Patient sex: M
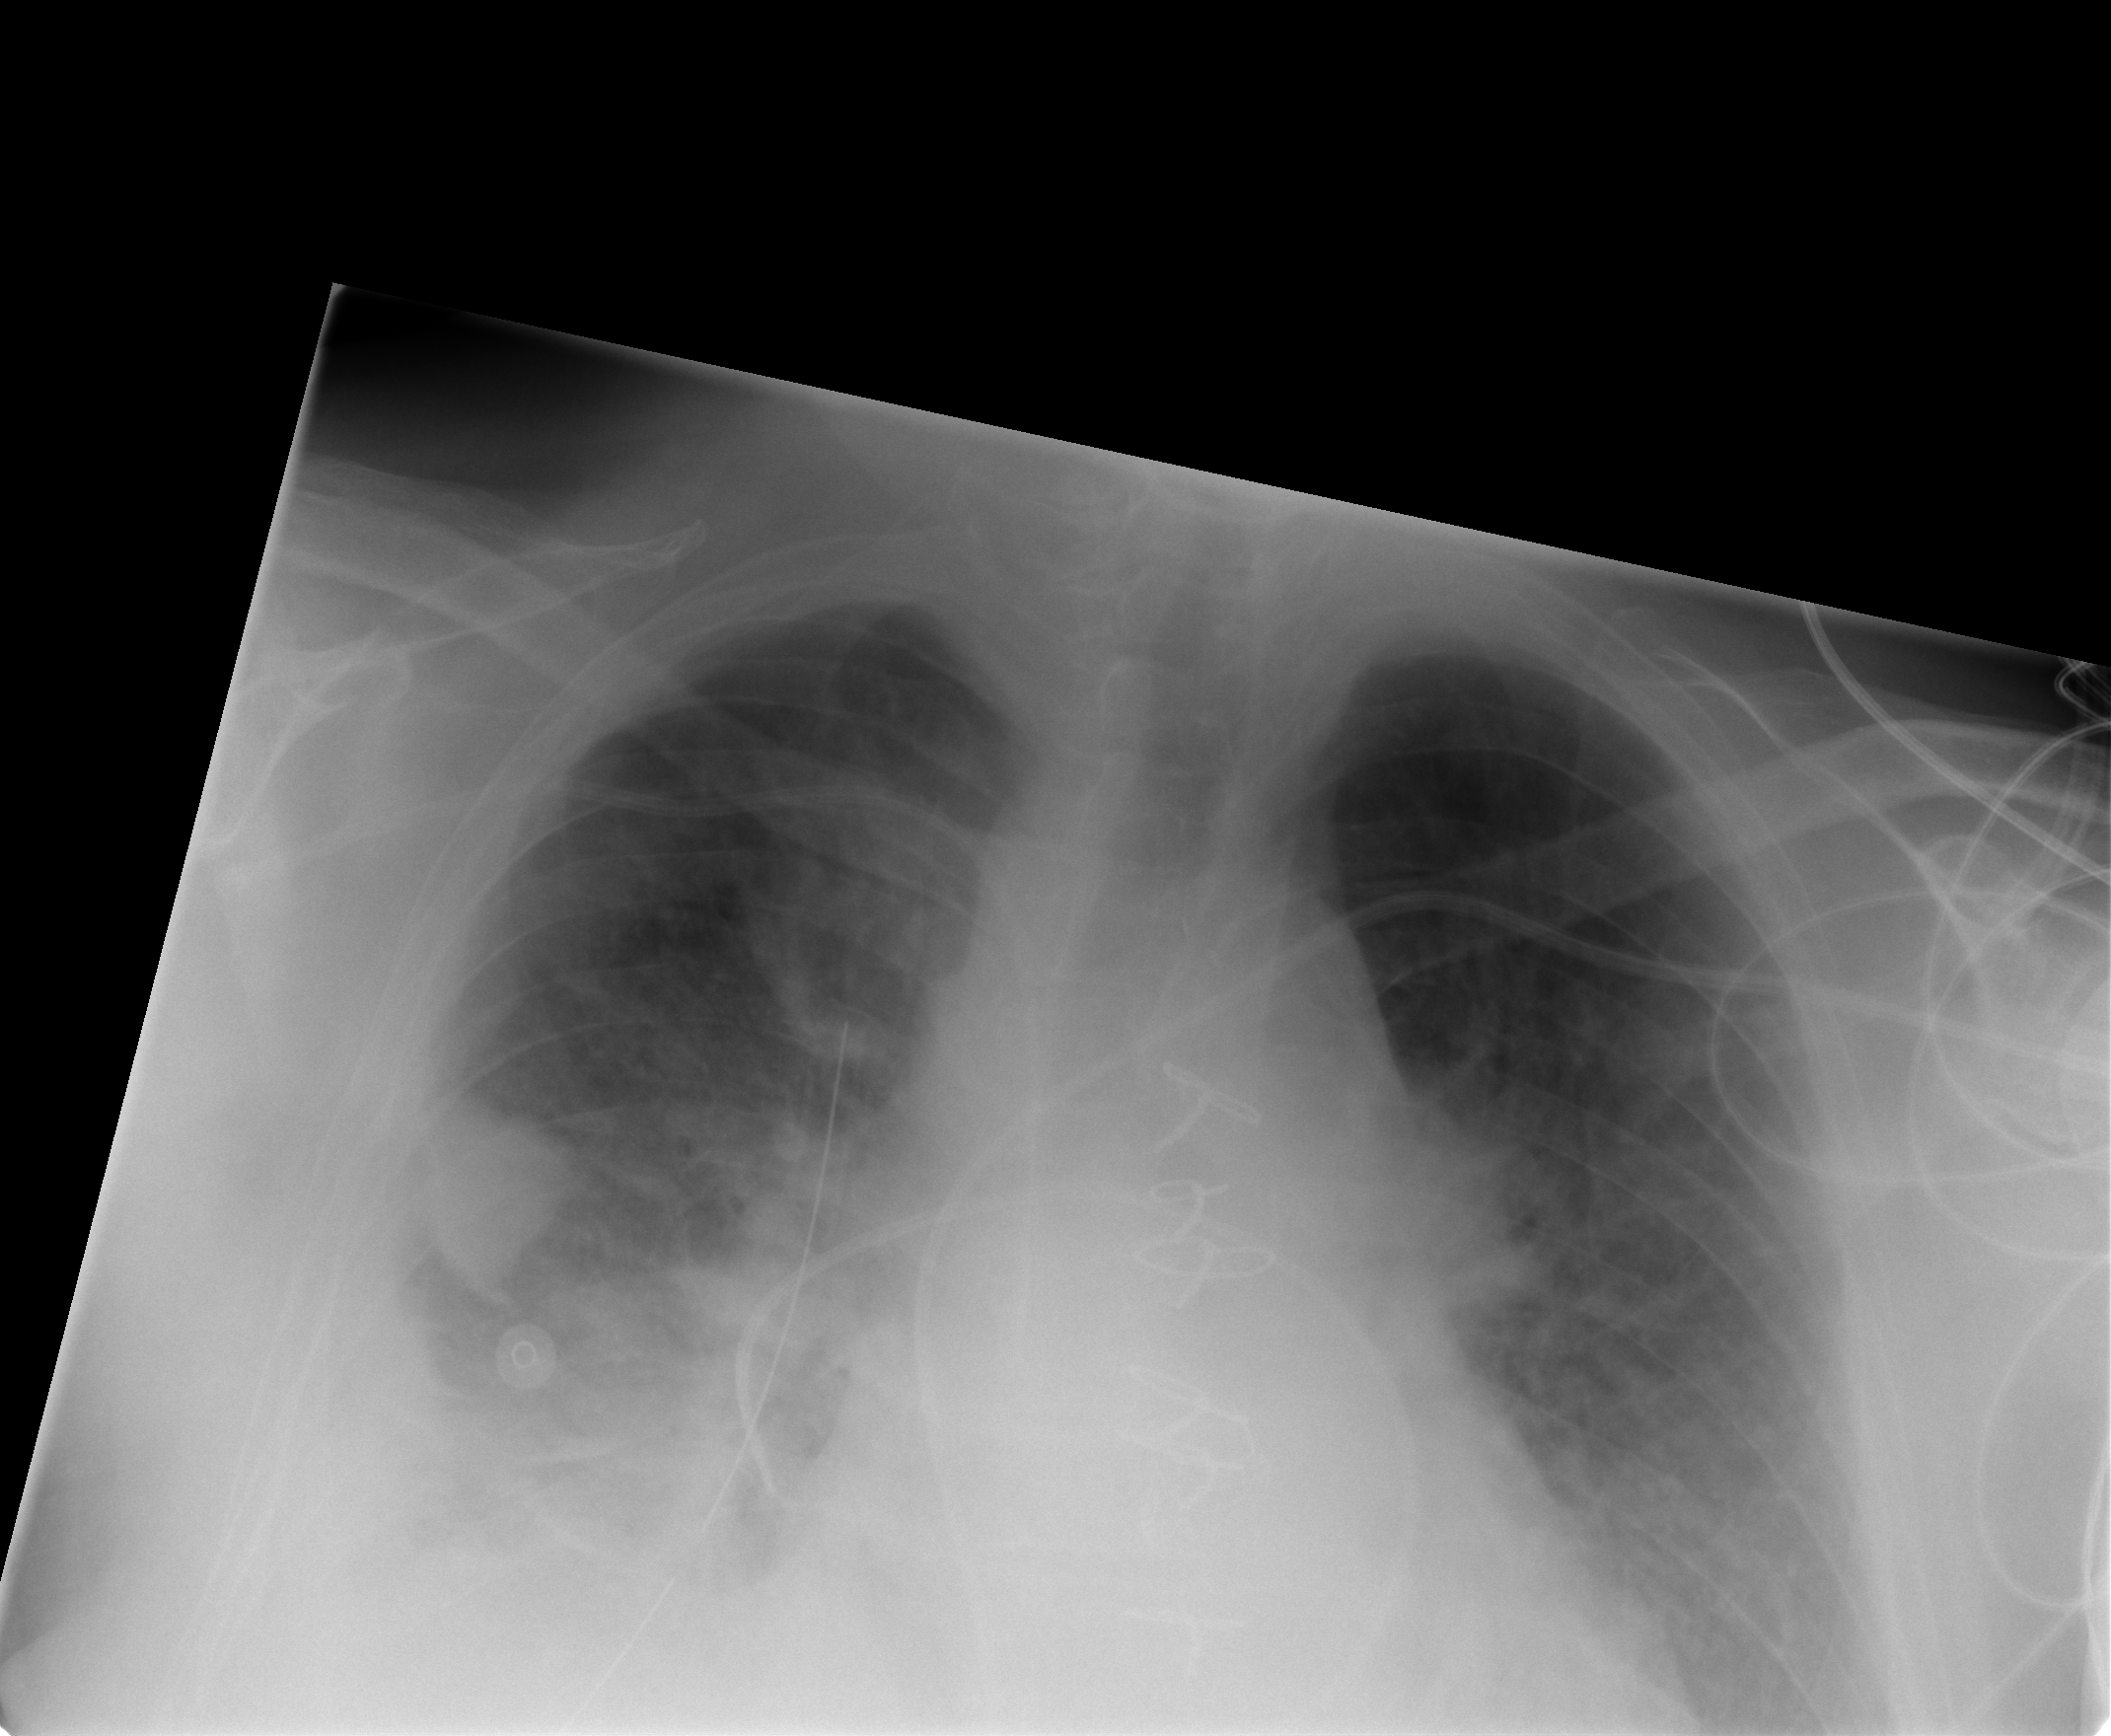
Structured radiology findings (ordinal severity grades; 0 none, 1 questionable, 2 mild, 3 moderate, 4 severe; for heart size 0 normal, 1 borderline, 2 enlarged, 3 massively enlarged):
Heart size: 2
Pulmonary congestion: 3
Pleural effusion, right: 3
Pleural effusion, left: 2
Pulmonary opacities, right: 2
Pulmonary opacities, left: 2
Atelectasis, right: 3
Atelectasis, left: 2